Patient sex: M
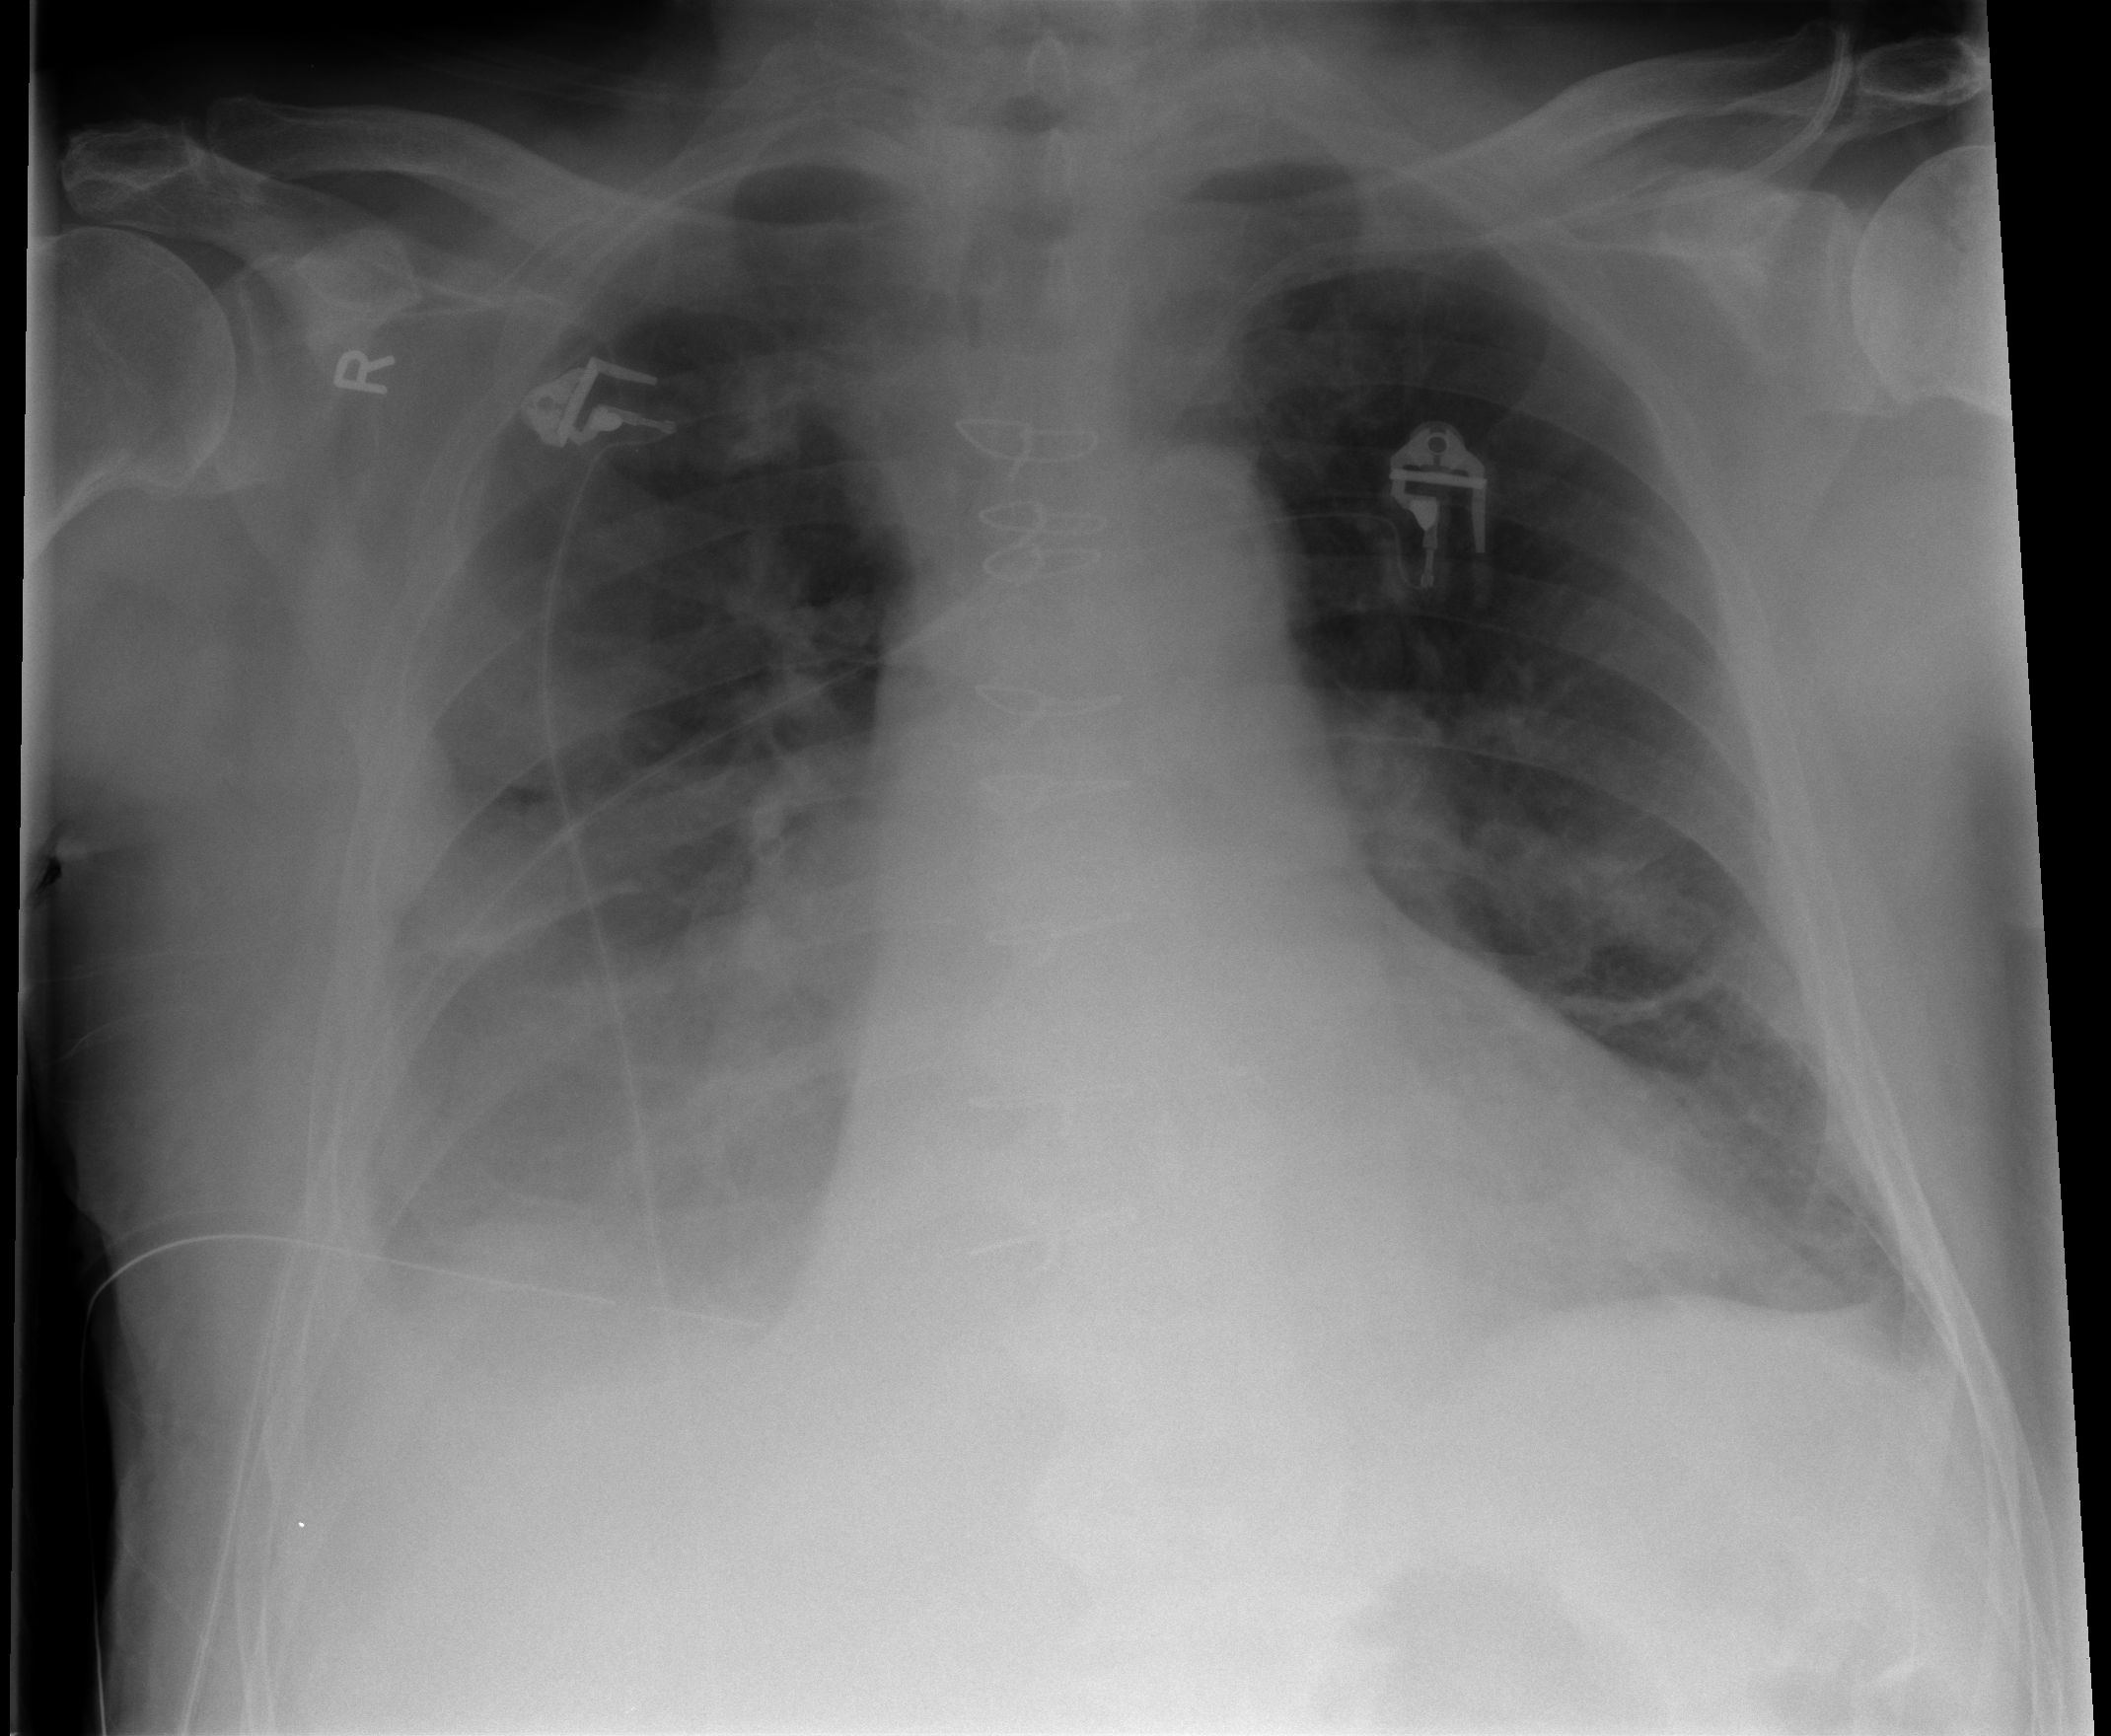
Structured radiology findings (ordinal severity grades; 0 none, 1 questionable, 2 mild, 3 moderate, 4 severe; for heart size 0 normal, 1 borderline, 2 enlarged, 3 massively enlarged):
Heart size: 1
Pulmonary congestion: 1
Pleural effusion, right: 3
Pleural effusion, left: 1
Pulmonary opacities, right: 0
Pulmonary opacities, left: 0
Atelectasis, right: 3
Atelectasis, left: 2